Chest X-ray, PA view. Patient: 22 years old, sex F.
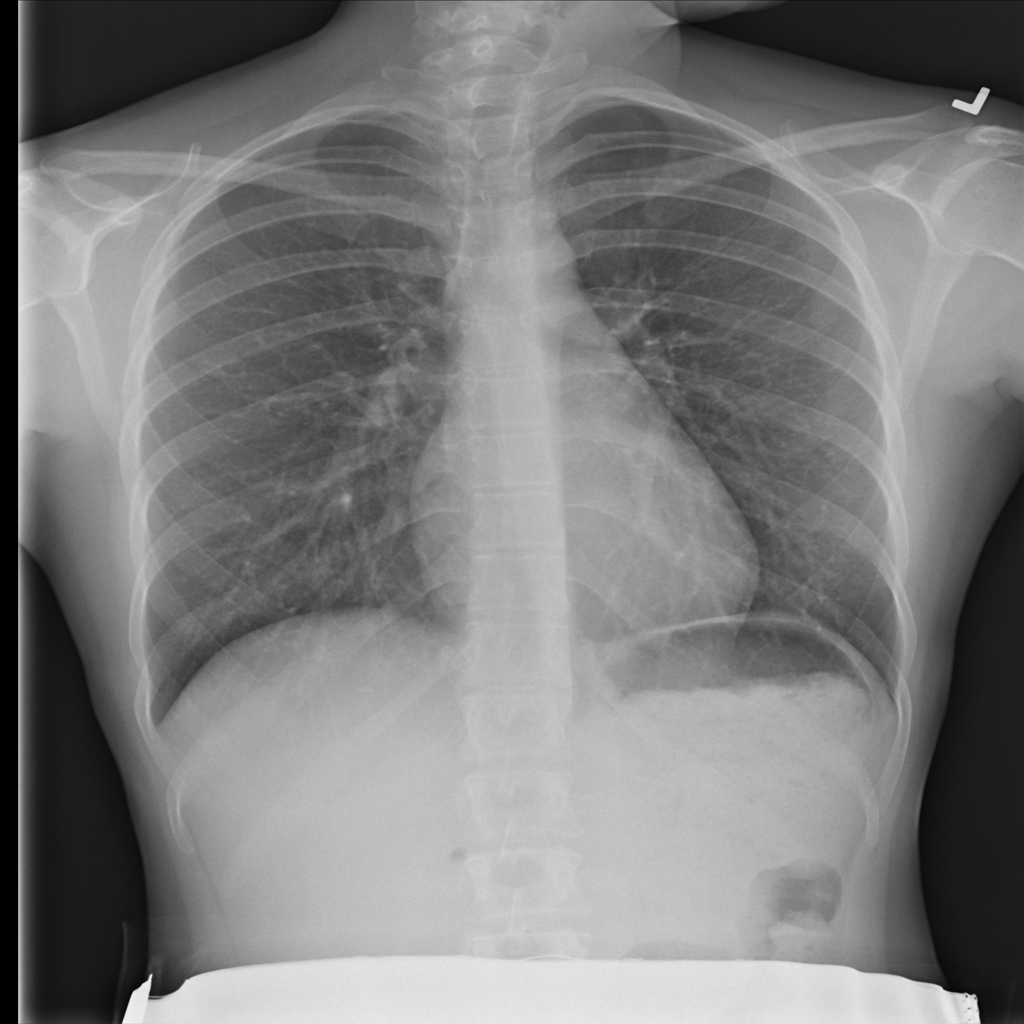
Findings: No Finding